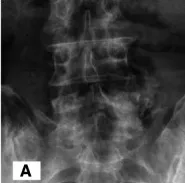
Typical images of Case 1. An anteroposterior plain radiograph revealed the obscure boundary of the left L5 pedicle (A).
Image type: radiology (x_ray)